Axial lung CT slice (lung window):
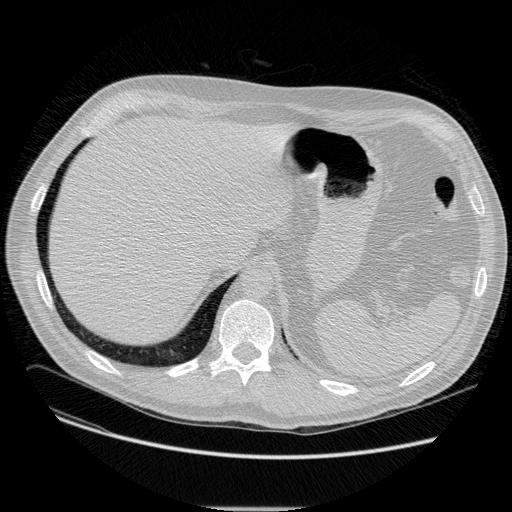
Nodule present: no